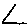
Label: triangle